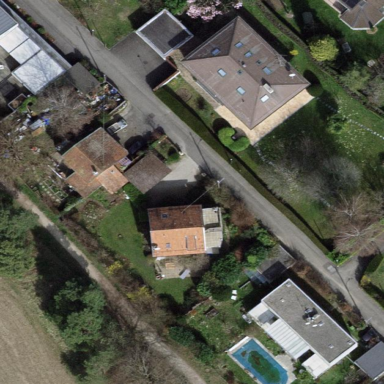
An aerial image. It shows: Garden enclosed by fence.